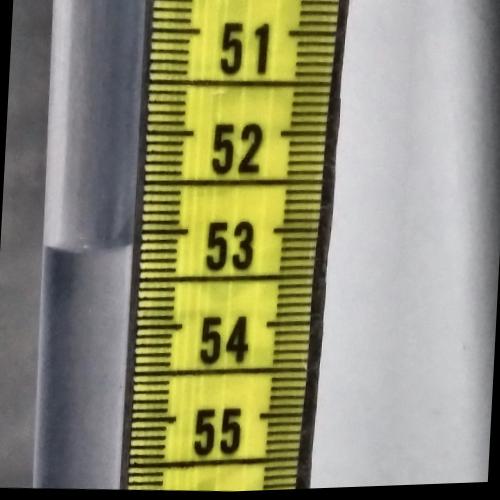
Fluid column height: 53.1 cm